Field crop: maize
Growth stage: 2
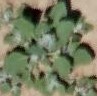
Species: chenopodium